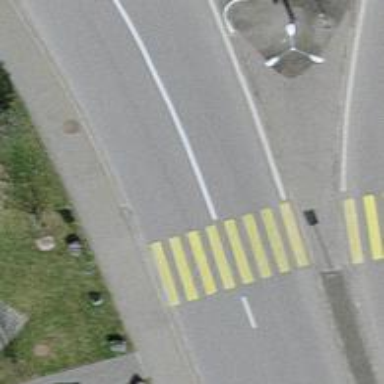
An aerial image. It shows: Zebra crossing on the road.